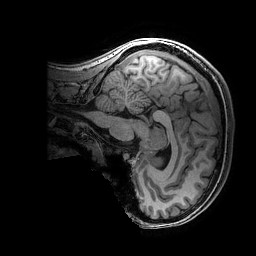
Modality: T1w
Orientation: sagittal
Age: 15
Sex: female
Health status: ill
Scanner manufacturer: ge
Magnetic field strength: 3 T
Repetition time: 0.007664 s
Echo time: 0.00342 s